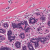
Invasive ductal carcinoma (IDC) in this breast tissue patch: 0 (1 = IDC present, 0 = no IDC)